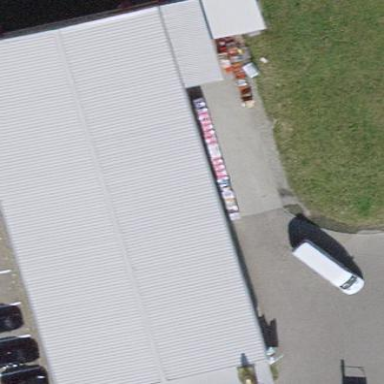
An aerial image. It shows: Commercial building housing supermarket.